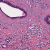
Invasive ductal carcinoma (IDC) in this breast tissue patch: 0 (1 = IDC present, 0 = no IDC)